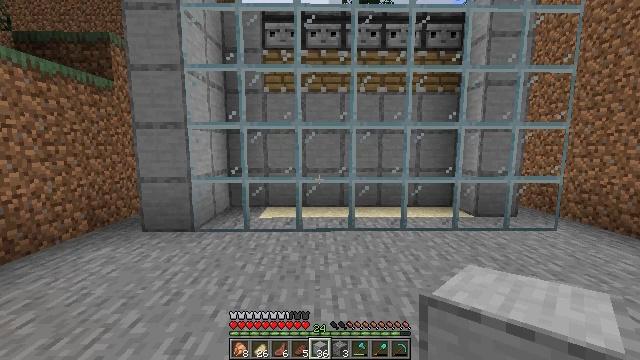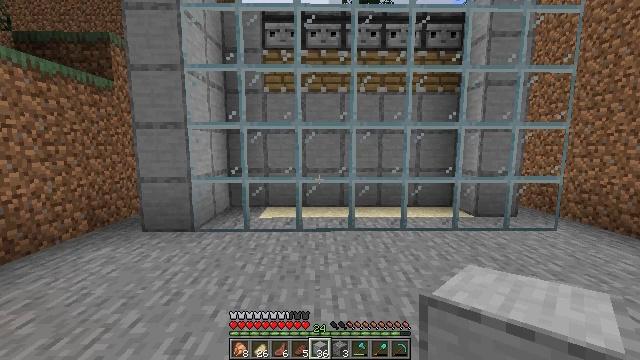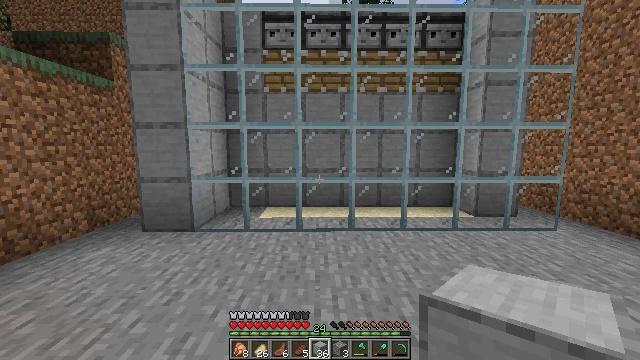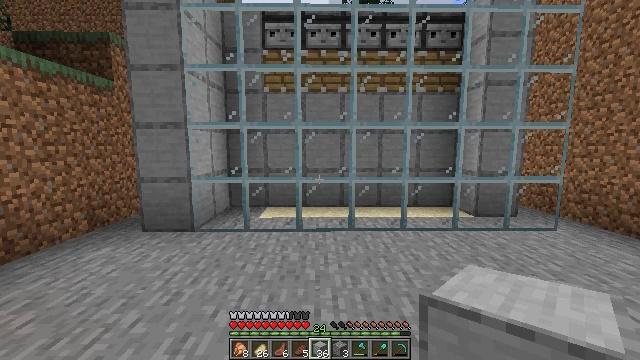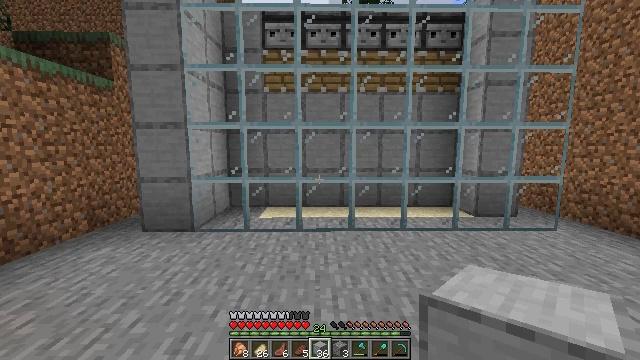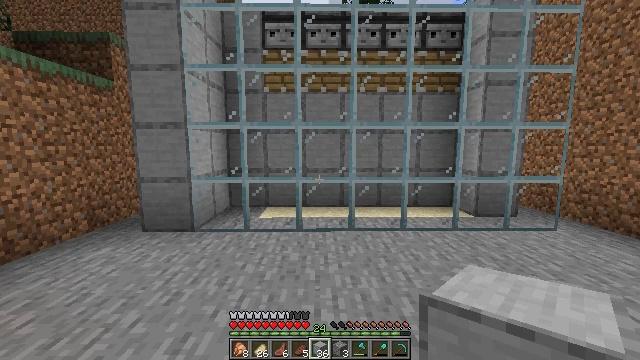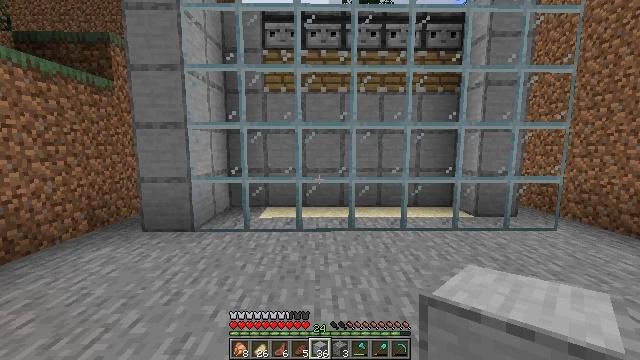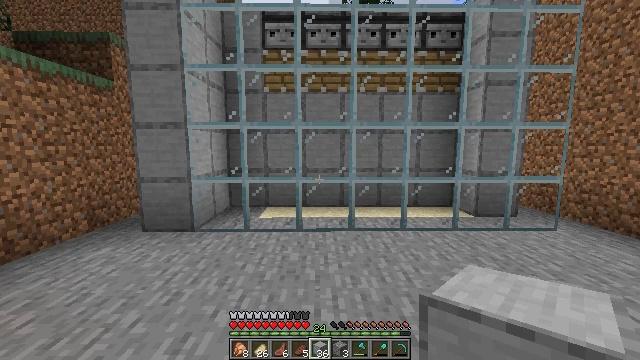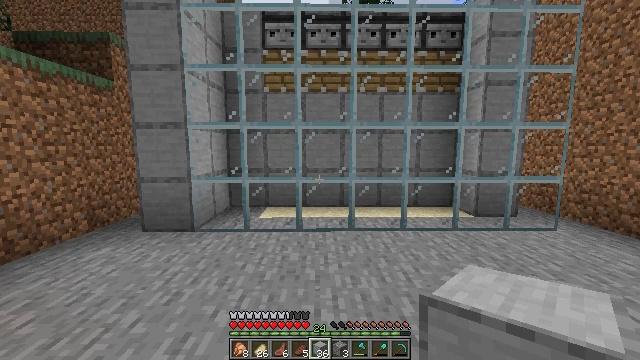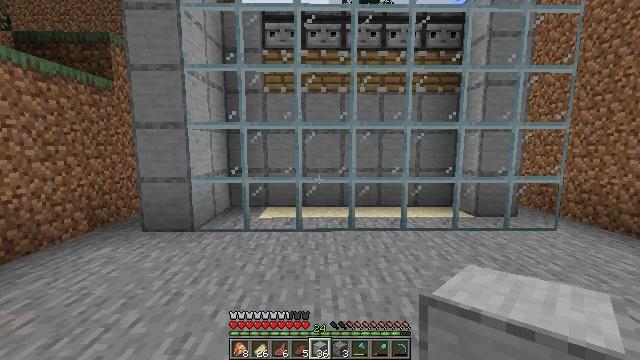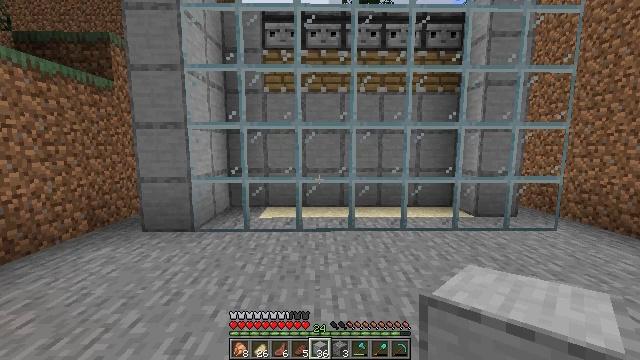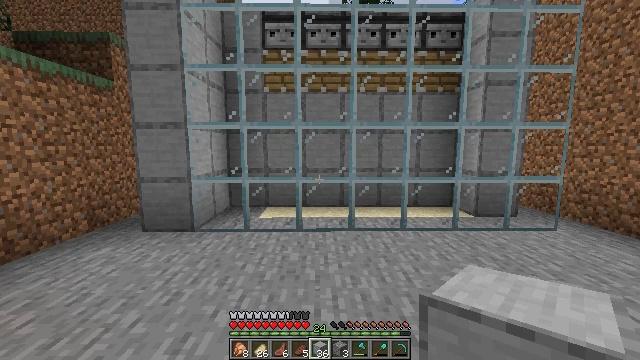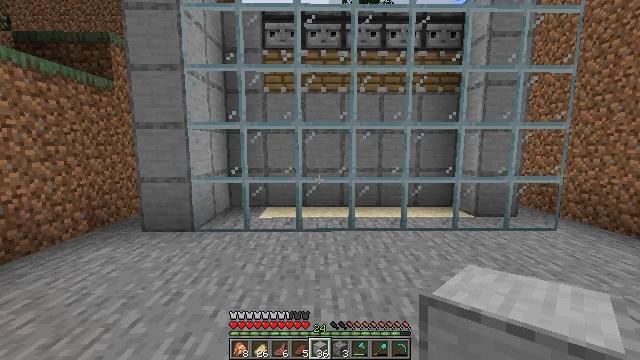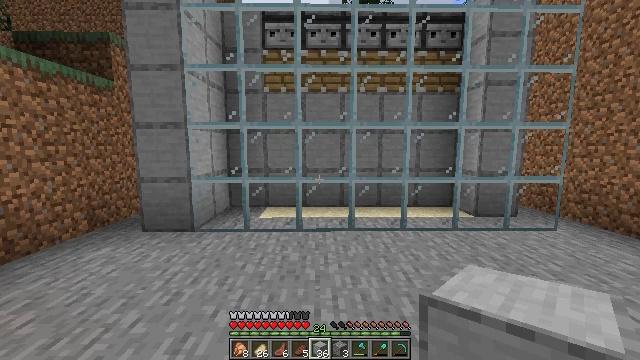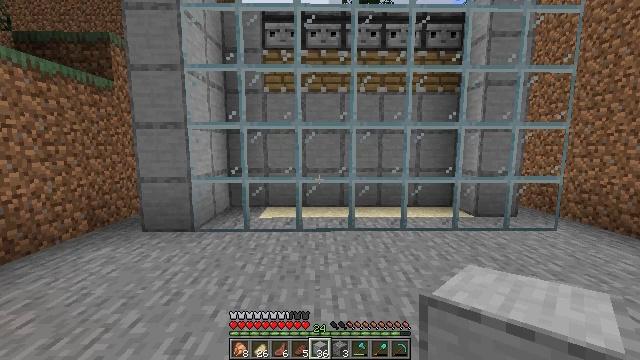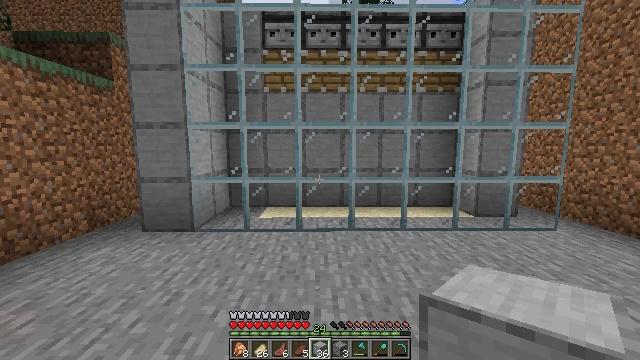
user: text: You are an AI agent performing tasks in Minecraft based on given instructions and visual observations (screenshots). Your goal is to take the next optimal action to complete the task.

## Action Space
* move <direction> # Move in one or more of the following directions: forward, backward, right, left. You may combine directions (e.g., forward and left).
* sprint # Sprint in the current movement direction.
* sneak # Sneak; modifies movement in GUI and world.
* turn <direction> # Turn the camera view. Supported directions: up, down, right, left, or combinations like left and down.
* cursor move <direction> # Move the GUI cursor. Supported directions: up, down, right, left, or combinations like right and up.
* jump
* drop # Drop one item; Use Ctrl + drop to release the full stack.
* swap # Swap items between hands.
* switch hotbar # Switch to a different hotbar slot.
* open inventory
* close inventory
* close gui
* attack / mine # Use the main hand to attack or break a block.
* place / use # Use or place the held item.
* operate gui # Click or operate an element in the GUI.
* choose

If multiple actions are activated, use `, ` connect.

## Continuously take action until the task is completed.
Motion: motion action
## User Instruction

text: Get smooth stone for building.
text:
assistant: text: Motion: no_op
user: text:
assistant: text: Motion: no_op
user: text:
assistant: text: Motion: no_op
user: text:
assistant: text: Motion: no_op
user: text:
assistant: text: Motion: no_op
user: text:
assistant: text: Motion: no_op
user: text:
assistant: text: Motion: no_op
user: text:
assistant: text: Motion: no_op
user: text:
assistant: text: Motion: no_op
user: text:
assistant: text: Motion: no_op
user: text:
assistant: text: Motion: no_op
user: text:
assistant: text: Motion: no_op
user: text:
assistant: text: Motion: no_op
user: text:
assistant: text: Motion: no_op
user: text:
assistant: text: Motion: no_op
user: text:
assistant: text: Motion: no_op
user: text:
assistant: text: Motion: no_op
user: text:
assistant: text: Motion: no_op
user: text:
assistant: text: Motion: no_op
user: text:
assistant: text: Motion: no_op
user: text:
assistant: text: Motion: no_op
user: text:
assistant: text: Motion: no_op
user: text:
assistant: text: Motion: no_op
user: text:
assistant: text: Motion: no_op
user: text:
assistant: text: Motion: no_op
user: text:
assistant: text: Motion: no_op
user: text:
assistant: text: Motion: no_op
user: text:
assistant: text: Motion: no_op
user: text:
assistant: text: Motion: no_op
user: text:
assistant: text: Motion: no_op